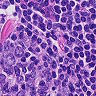
Metastatic tissue present: no